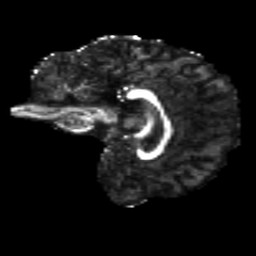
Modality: FA
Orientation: sagittal
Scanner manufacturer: siemens
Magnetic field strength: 3 T
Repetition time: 4.16 s
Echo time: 0.0806 s